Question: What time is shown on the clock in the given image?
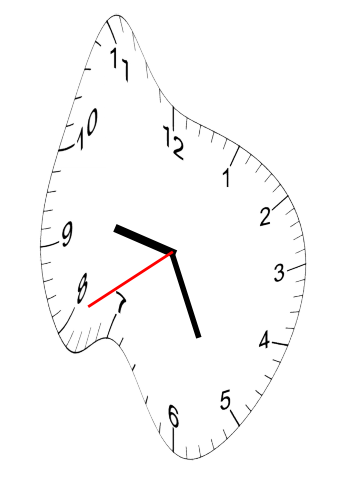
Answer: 09:25:40